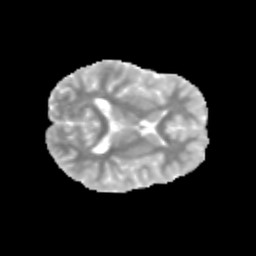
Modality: MD
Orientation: axial
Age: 10
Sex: female
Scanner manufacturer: siemens
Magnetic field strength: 3 T
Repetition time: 3.8 s
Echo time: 0.07 s